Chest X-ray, PA view. Patient: 22 years old, sex M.
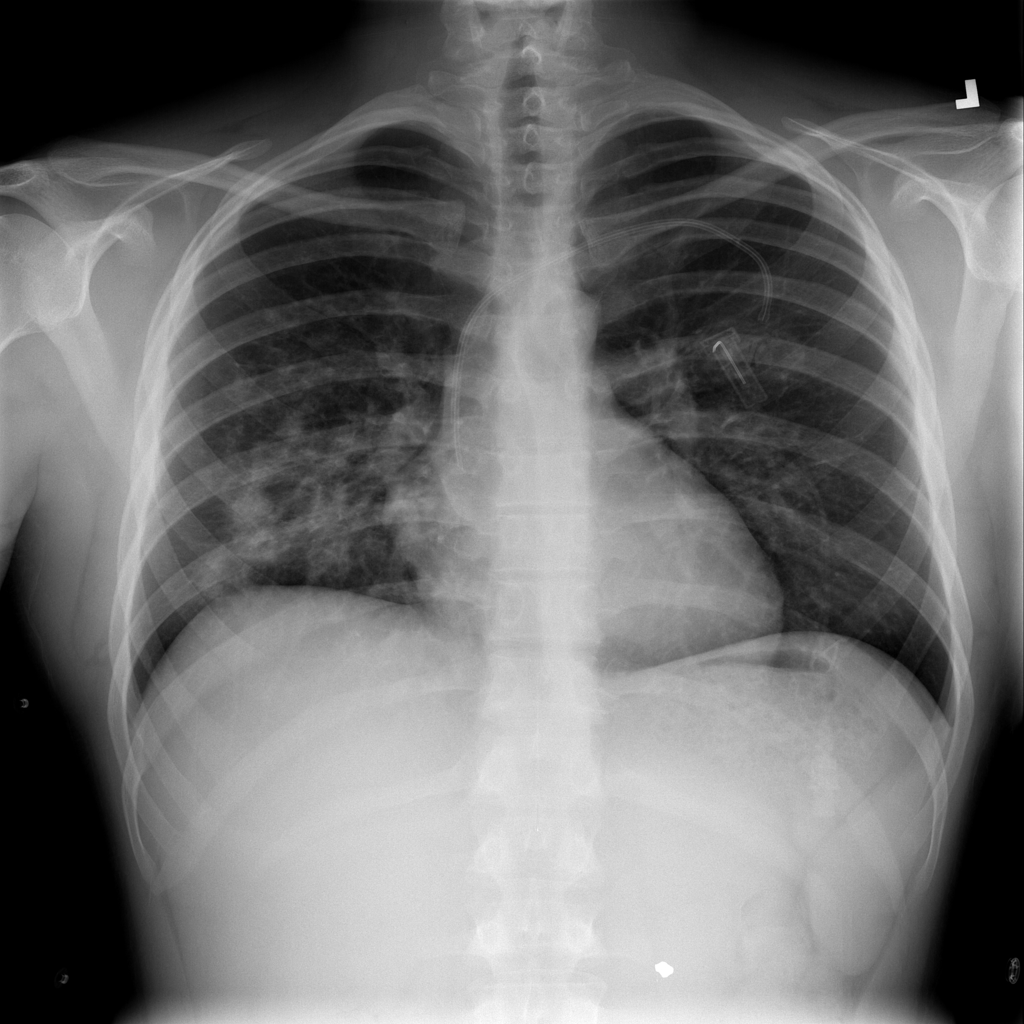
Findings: No Finding